Question: I want to design the following for displaying profile picture. I tried using 'border-style: dashed', but that's not what I want; I want only three lines (dashes) in the border. How can I accomplish this?
Here's what I tried:
'''
#circle {
border-radius: 100%;
width: 100px;
height: 100px;
border: 5px dashed;
background-color: yellow;
}
'''
'''
<!DOCTYPE html>
<html>
<body>
<div id="circle"></div>
</body>
</html>
'''
The effect I desire:

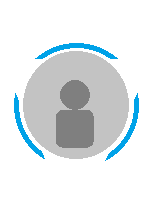
Answer: Here is an idea with multiple background:
'''
#circle {
border-radius: 100%;
width: 100px;
height: 100px;
border: 5px solid transparent; /* Control the thickness*/
background:
url(https://picsum.photos/id/100/200/200) center/cover content-box,
linear-gradient(blue,blue) top /100% 20% border-box,
linear-gradient(blue,blue) bottom left /35% 50% border-box,
linear-gradient(blue,blue) bottom right/35% 50% border-box;
background-repeat:no-repeat;
}
'''
'''
<div id="circle"></div>
'''
If you want space between image and border add an extra layer:
'''
#circle {
border-radius: 100%;
width: 100px;
height: 100px;
border: 5px solid transparent; /*Control the thickness*/
padding:3px; /*control the space*/
background:
url(https://picsum.photos/id/100/200/200) center/cover content-box,
linear-gradient(white,white) padding-box,
linear-gradient(blue,blue) top /100% 20% border-box,
linear-gradient(blue,blue) bottom left /35% 50% border-box,
linear-gradient(blue,blue) bottom right/35% 50% border-box;
background-repeat:no-repeat;
}
'''
'''
<div id="circle"></div>
'''